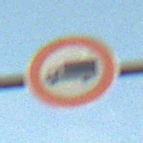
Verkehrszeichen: VerbotFuerKraftfahrzeugeUeberDreiKommaFuenfTonnen
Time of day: SunriseSunset
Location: Outdoor (RoadRail)
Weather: PartlyCloudy
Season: NotSpecified
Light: Natural